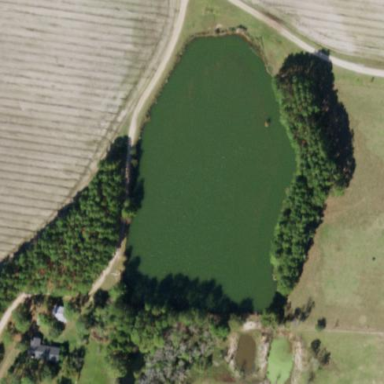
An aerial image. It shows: Reservoir of natural water.